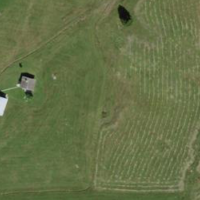
EUNIS habitat code: 24
Species observed at this site:
Allium carinatum
Succisa pratensis